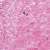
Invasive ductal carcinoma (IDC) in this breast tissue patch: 0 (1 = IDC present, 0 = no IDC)